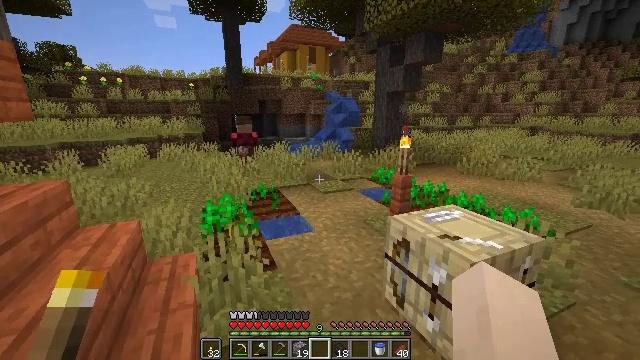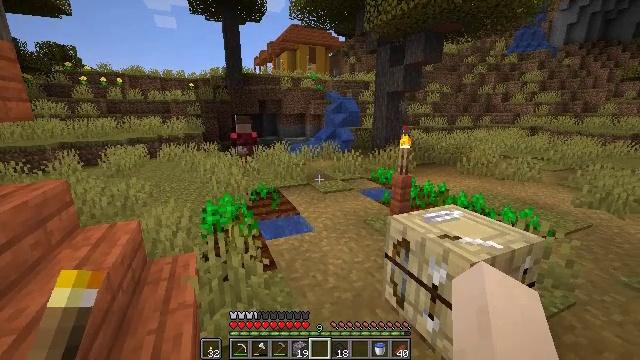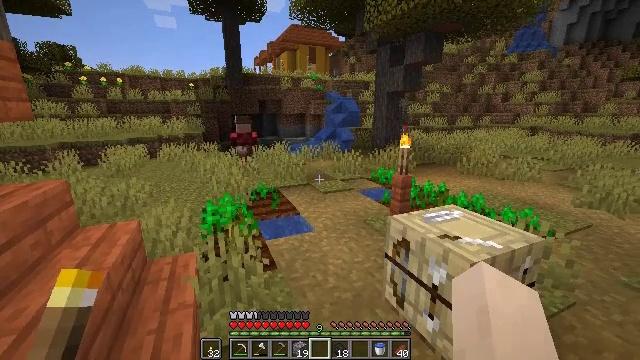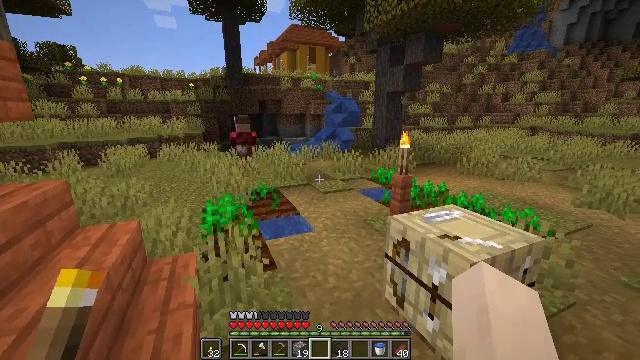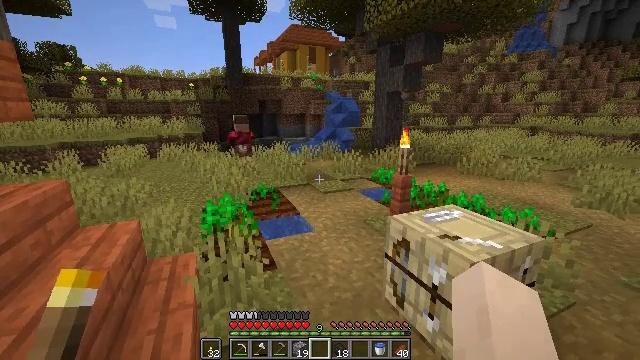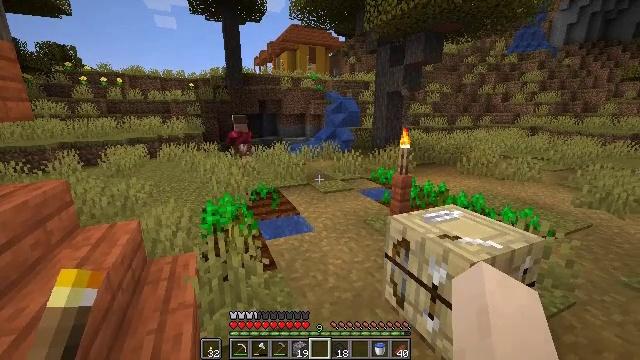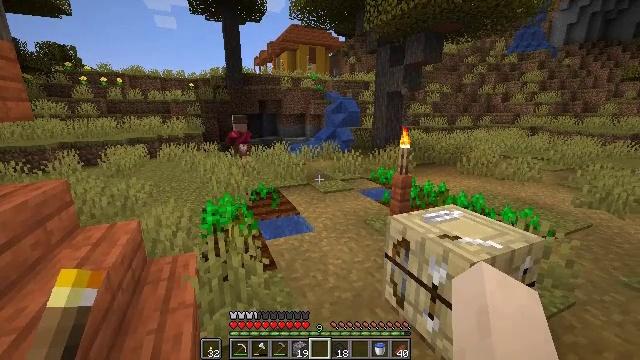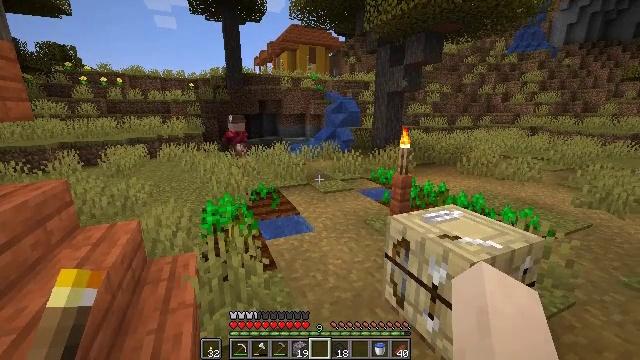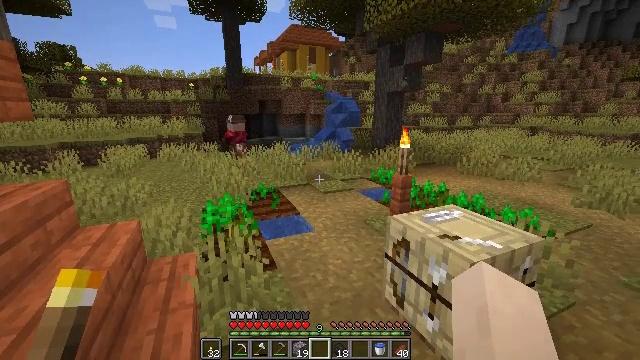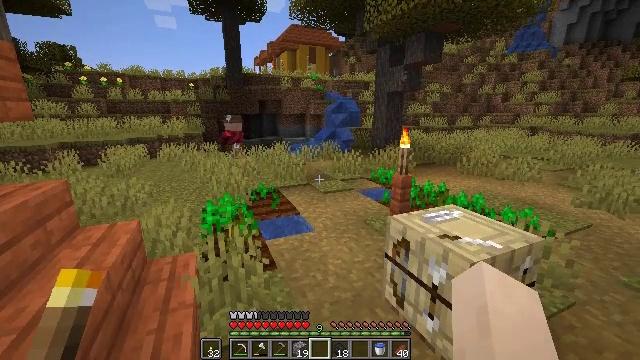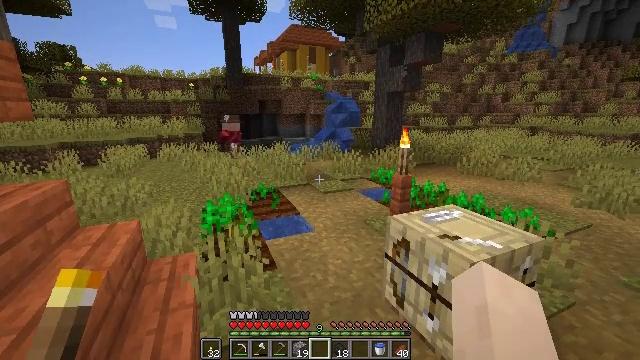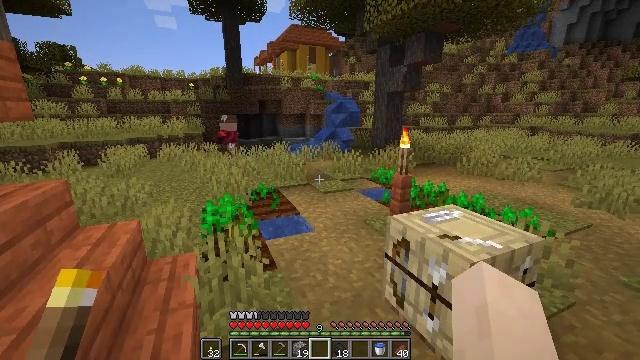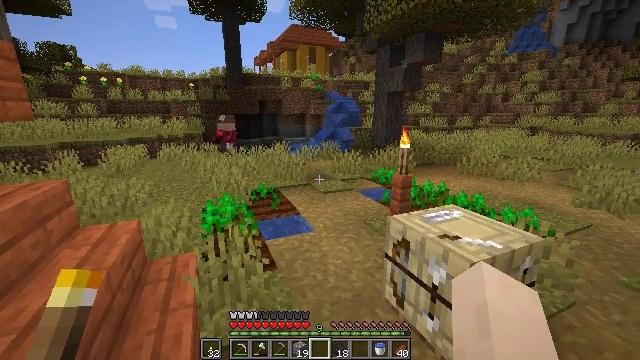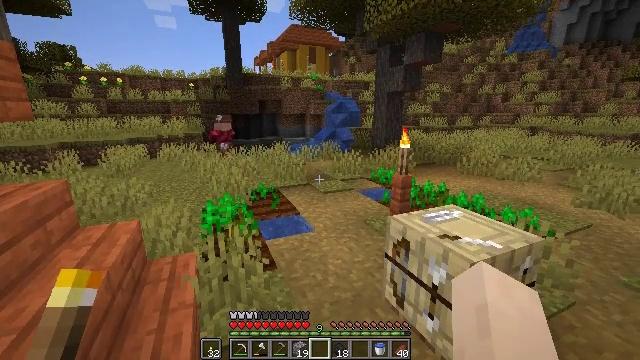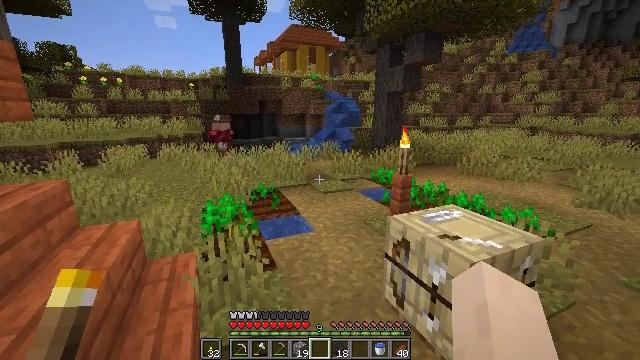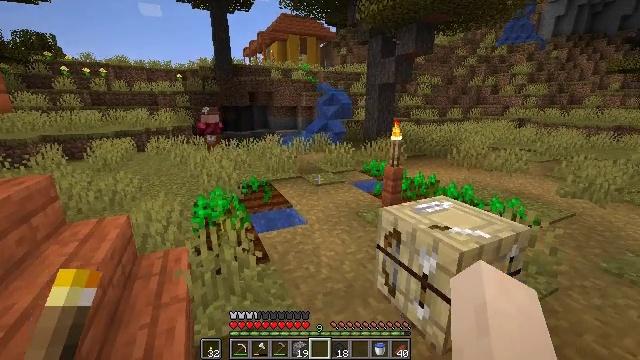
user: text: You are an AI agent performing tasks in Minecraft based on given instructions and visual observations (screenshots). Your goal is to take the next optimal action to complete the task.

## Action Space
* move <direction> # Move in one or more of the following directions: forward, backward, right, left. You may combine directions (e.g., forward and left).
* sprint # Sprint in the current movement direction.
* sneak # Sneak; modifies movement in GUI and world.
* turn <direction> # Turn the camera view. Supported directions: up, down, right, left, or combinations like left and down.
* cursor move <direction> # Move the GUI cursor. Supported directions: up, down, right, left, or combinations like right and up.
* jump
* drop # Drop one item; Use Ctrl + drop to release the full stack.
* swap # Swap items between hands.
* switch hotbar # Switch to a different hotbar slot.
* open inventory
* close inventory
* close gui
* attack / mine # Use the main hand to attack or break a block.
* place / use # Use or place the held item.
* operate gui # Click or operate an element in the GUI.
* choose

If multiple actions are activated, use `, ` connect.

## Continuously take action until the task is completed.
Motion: motion action
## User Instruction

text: Attack the fletching table to break it.
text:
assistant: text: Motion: no_op
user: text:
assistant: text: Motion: no_op
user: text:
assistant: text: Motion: no_op
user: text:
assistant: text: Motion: no_op
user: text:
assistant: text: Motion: no_op
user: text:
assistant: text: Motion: no_op
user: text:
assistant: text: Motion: no_op
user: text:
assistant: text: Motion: no_op
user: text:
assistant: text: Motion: no_op
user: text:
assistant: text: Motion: no_op
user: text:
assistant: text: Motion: no_op
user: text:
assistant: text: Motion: no_op
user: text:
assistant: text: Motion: no_op
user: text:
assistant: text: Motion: no_op
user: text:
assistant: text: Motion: turn right and down
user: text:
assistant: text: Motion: turn right and down
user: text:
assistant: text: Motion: turn right and down
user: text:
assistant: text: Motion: turn right and down
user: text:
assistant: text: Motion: turn right
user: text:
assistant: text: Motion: turn right
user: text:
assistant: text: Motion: turn right
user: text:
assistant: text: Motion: no_op
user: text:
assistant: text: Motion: no_op
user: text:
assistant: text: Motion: no_op
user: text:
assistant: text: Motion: no_op
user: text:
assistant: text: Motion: no_op
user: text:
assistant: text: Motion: no_op
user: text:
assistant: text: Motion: no_op
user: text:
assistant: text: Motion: no_op
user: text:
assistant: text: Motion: no_op